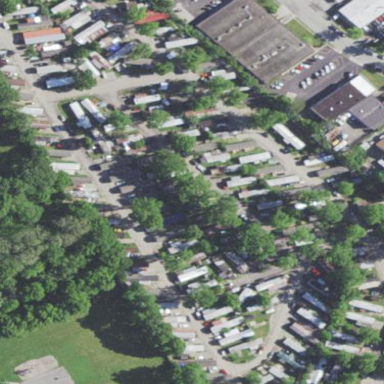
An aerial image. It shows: Residential area with trailer homes.